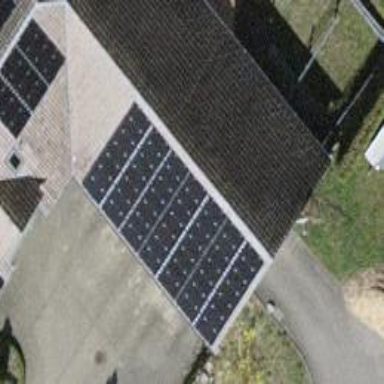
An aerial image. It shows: Solar power generator utilizing photovoltaic technology with solar photovoltaic panels.